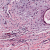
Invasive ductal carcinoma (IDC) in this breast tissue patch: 1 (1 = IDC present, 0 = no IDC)